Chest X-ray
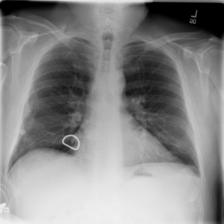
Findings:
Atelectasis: negative
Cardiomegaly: negative
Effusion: positive
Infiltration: negative
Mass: negative
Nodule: negative
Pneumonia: negative
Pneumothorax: negative
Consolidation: negative
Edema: negative
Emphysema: negative
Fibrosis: negative
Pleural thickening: negative
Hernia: negative